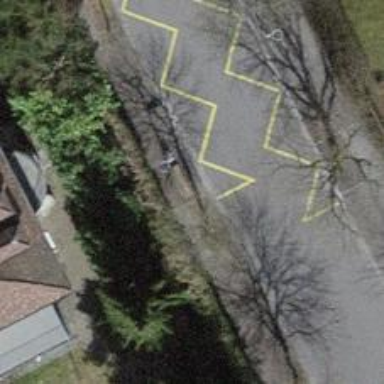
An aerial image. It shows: Platform for public transport on the road.